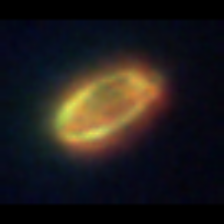
Taxon: Heterocapsa
Group: Dinoflagellates